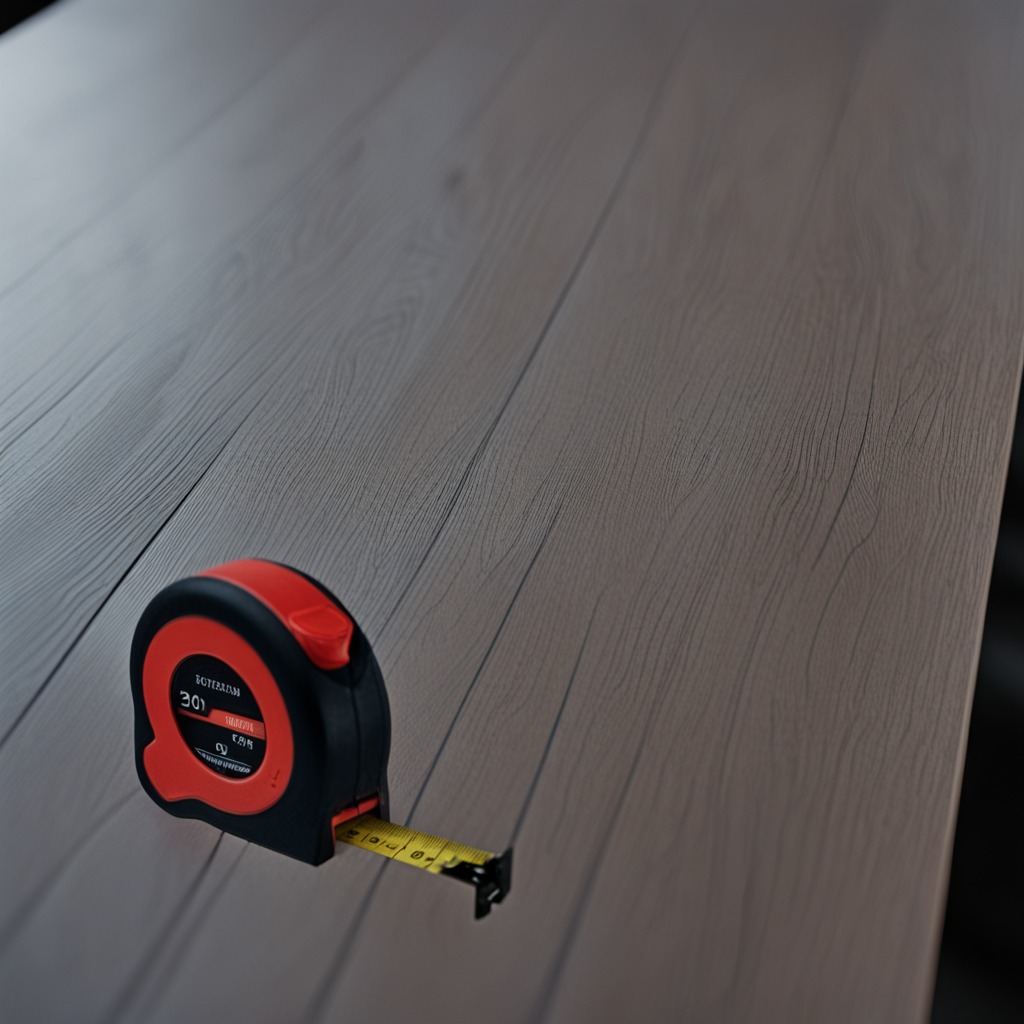
A measuring tape is lying on the old table in the garage.